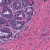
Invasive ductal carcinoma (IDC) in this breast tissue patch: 0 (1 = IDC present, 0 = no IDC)